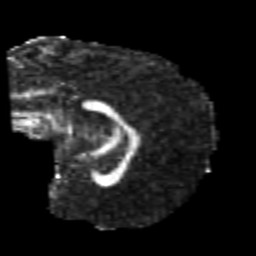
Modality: FA
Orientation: sagittal
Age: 22
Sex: male
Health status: healthy
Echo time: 0.074 s